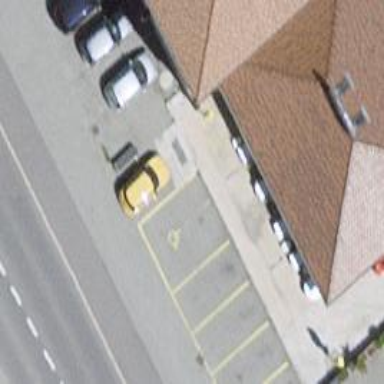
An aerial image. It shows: Café.